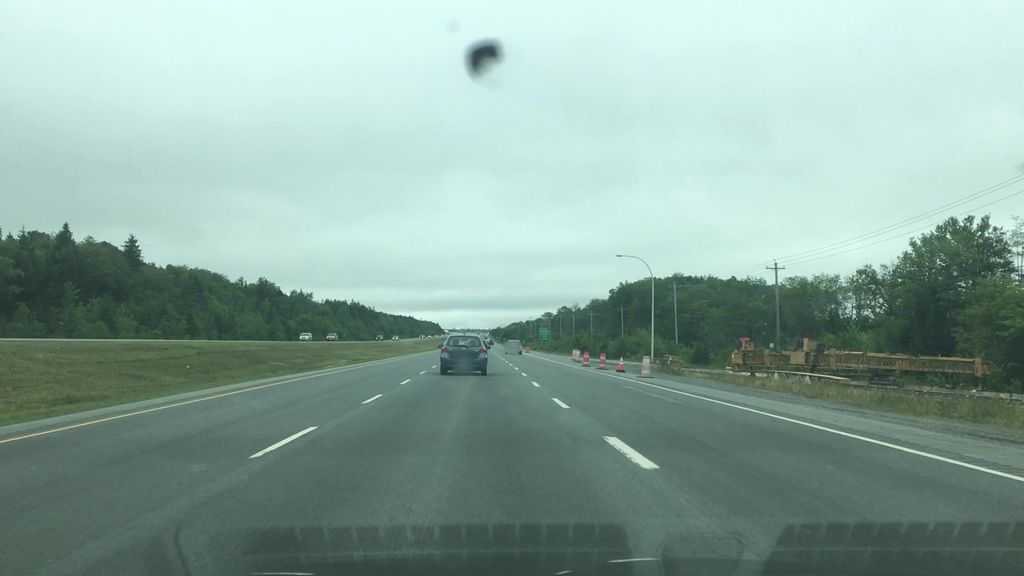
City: halifax